Question: i have a UITableView, that displays expenses from a current month (see screenshot):
My problem is with the header for empty sections. is there any way to hide them?
The data is loaded from coredata.
this is the code that generates the header title:
TitleForHeader
'''
-(NSString *)tableView:(UITableView *)tableView titleForHeaderInSection:(NSInteger)section{
if ([tableView.dataSource tableView:tableView numberOfRowsInSection:section] == 0) {
return nil;
} else {
NSDate *today = [NSDate date ];
int todayInt = [dataHandler getDayNumber:today].intValue;
NSDate *date = [NSDate dateWithTimeIntervalSinceNow:(-(todayInt-section-1)*60*60*24)];
NSDateFormatter *dateFormatter = [[NSDateFormatter alloc] init];
[dateFormatter setLocale:[[NSLocale alloc] initWithLocaleIdentifier:[[NSLocale preferredLanguages] objectAtIndex:0]]];
[dateFormatter setTimeStyle:NSDateFormatterNoStyle];
[dateFormatter setDateStyle:NSDateFormatterMediumStyle];
NSString *formattedDateString = [dateFormatter stringFromDate:date];
return formattedDateString;}
}
'''
ViewForHeader
'''
-(UIView *)tableView:(UITableView *)tableView viewForHeaderInSection:(NSInteger)section{
if ([tableView.dataSource tableView:tableView numberOfRowsInSection:section] == 0) {
return nil;
} else {
UIView *headerView = [[UIView alloc]initWithFrame:CGRectMake(0, 0, 312, 30)];
UILabel *title = [[UILabel alloc]initWithFrame:CGRectMake(4, 9, 312, 20)];
UIView *top = [[UIView alloc]initWithFrame:CGRectMake(0, 0, 312, 5)];
UIView *bottom = [[UIView alloc]initWithFrame:CGRectMake(0, 5, 312, 1)];
[top setBackgroundColor:[UIColor lightGrayColor]];
[bottom setBackgroundColor:[UIColor lightGrayColor]];
[title setText:[expenseTable.dataSource tableView:tableView titleForHeaderInSection:section]];
[title setTextColor:[UIColor darkGrayColor]];
UIFont *fontName = [UIFont fontWithName:@"Cochin-Bold" size:15.0];
[title setFont:fontName];
[headerView addSubview:title];
[headerView addSubview:top];
[headerView addSubview:bottom];
return headerView;
}
}
'''
heightForHeader
'''
- (CGFloat)tableView:(UITableView *)tableView heightForHeaderInSection:(NSInteger)section {
NSLog(@"Height: %d",[tableView.dataSource tableView:tableView numberOfRowsInSection:section] == 0);
if ([tableView.dataSource tableView:tableView numberOfRowsInSection:section == 0]) {
return 0;
} else {
return 30;
}
}
'''
numberOfRowsInSection
'''
- (NSInteger)tableView:(UITableView *)tableView numberOfRowsInSection:(NSInteger)section
{
int rows = 0;
for (Expense* exp in [dataHandler allMonthExpenses]) {
if ([exp day].intValue == section) {
rows++;
}
}
return rows;
}
'''

sebastian
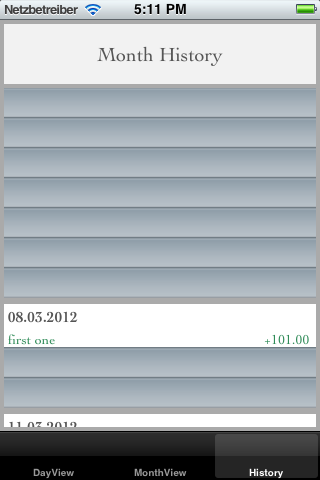
Answer: What if in - 'tableView:viewForHeaderInSection:' you 'return nil' if the section count is 0.
:
You can use 'numberOfRowsInSection' for obtaining the number of elements in the section.
:
Probably you should return nil also in 'titleForHeaderInSection' if 'numberOfRowsInSection' is 0.
:
Did you implement the following method?
'''
-(NSInteger)tableView:(UITableView *)tableView numberOfRowsInSection:(NSInteger)section
'''
: example
'''
override func tableView(_ tableView: UITableView, titleForHeaderInSection section: Int) -> String? {
switch section {
case 0:
if self.tableView(tableView, numberOfRowsInSection: section) > 0 {
return "Title example for section 1"
}
case 1:
if self.tableView(tableView, numberOfRowsInSection: section) > 0 {
return "Title example for section 2"
}
default:
return nil // when return nil no header will be shown
}
return nil
}
'''